This grayscale image was formed by reshaping a rotor test-rig vibration snapshot into a 2-D grid. Diagnose the rotating machine from this image, choosing from: normal, misalignment, unbalance, looseness.
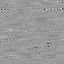
Answer: normal